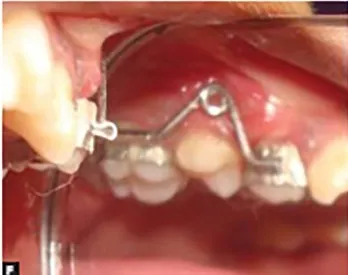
Erupting 25.
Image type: medical_photograph (oral_photograph)